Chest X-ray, PA view. Patient: 69 years old, sex M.
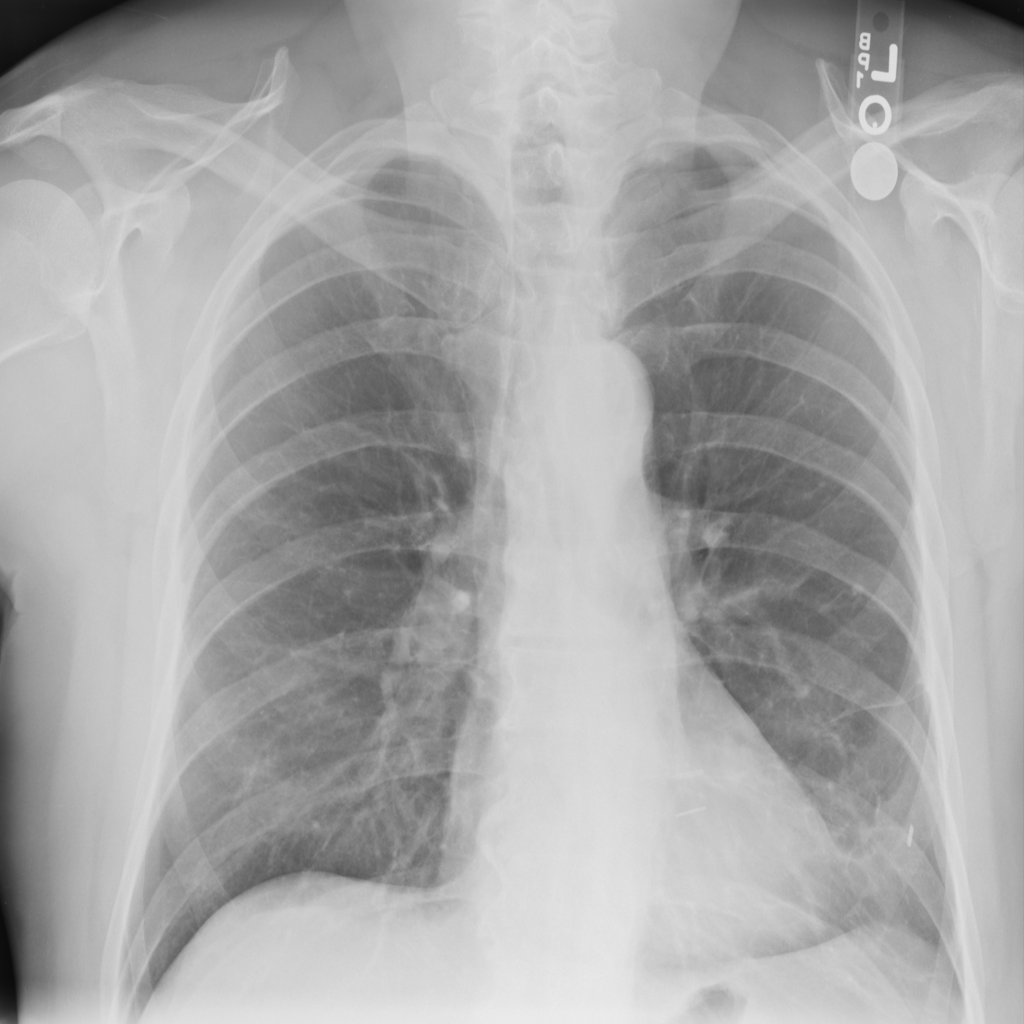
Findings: No Finding